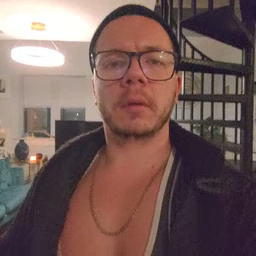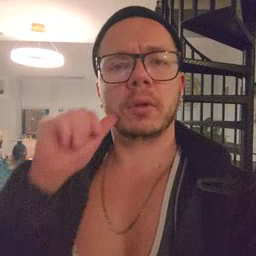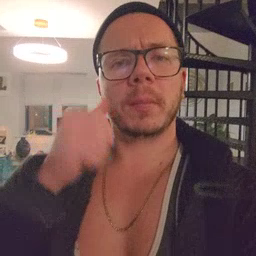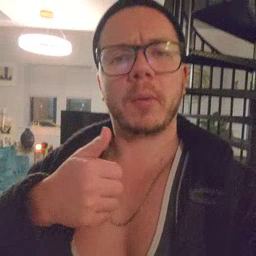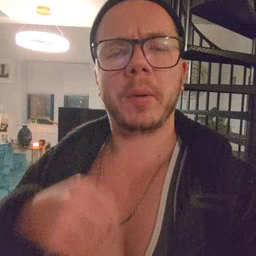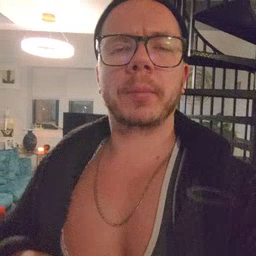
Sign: tomorrow